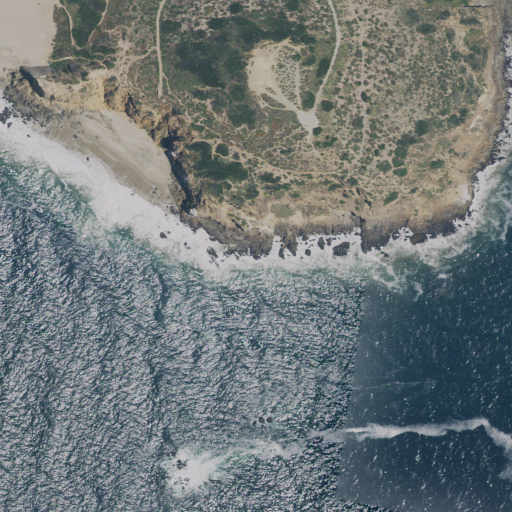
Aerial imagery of mountain in California named Point Dume containing open water, shrub, low intensity development, medium intensity development, high intensity development, open development, barren land, and herbaceous wetlands